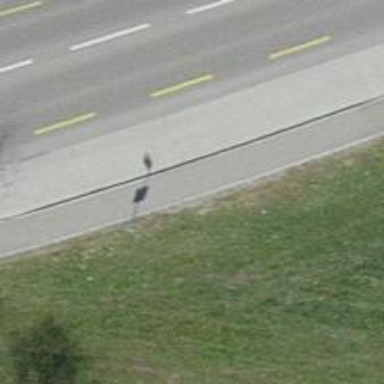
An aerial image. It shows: Bus stop with platform for public transport.